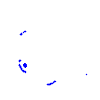
Particle: proton